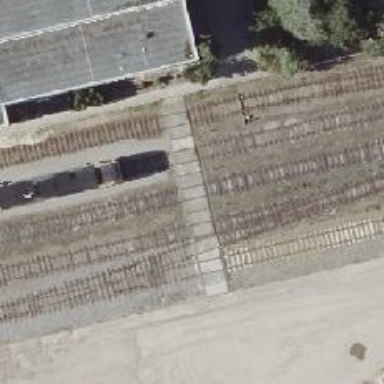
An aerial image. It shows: Railway crossing.